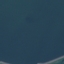
Land use / land cover: SeaLake